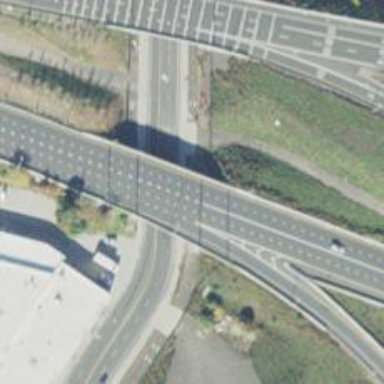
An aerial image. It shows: Bridge with asphalt surface on motorway link.